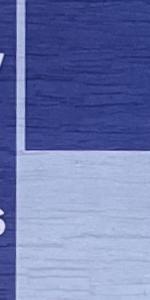
Label: Empty